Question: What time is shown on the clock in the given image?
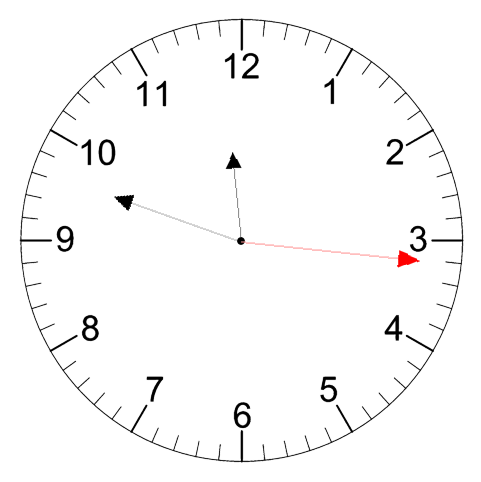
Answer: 11:48:16